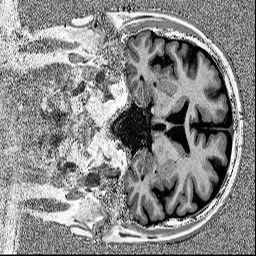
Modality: MP2RAGE
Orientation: coronal
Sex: male